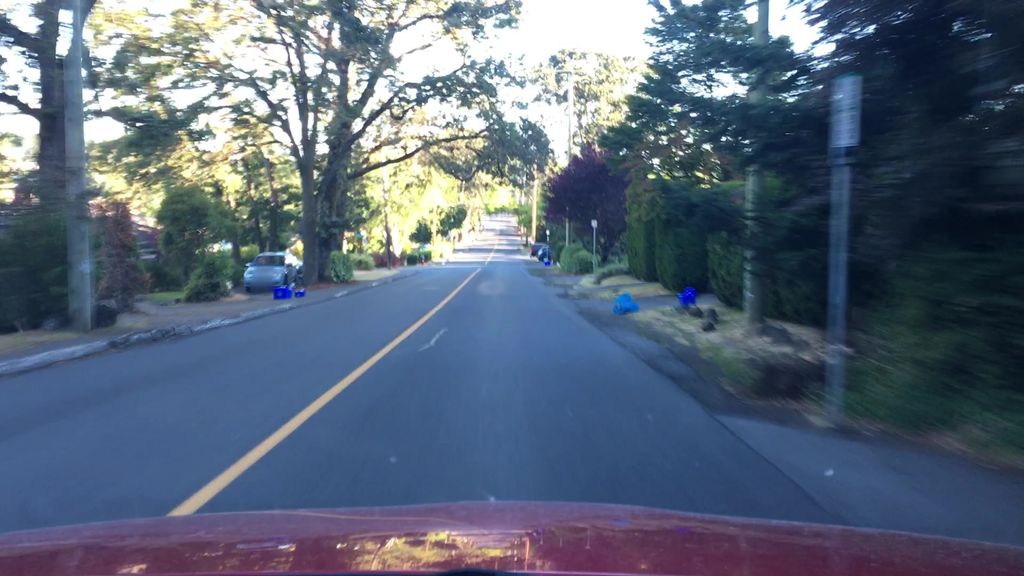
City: victoria